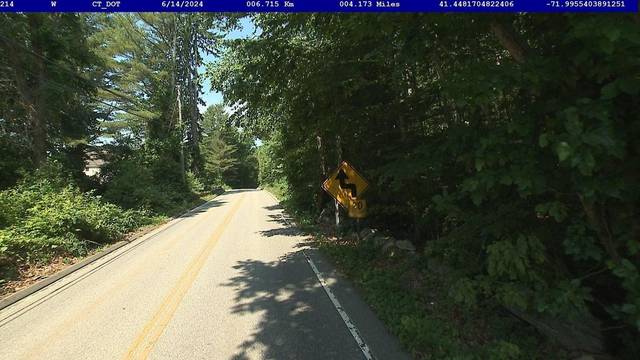
Region: United States
Coordinates: 41.448, -71.996